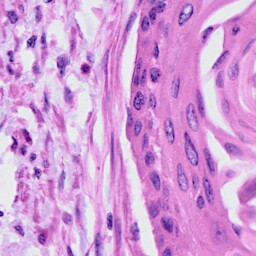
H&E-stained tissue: Cervix